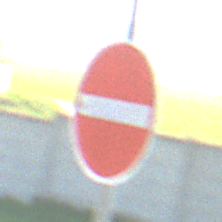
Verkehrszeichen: VerbotDerEinfahrt
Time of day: MorningAfternoon
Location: Outdoor (Special)
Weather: Clear
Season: NotSpecified
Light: Natural